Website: crate-barrel
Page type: receipt
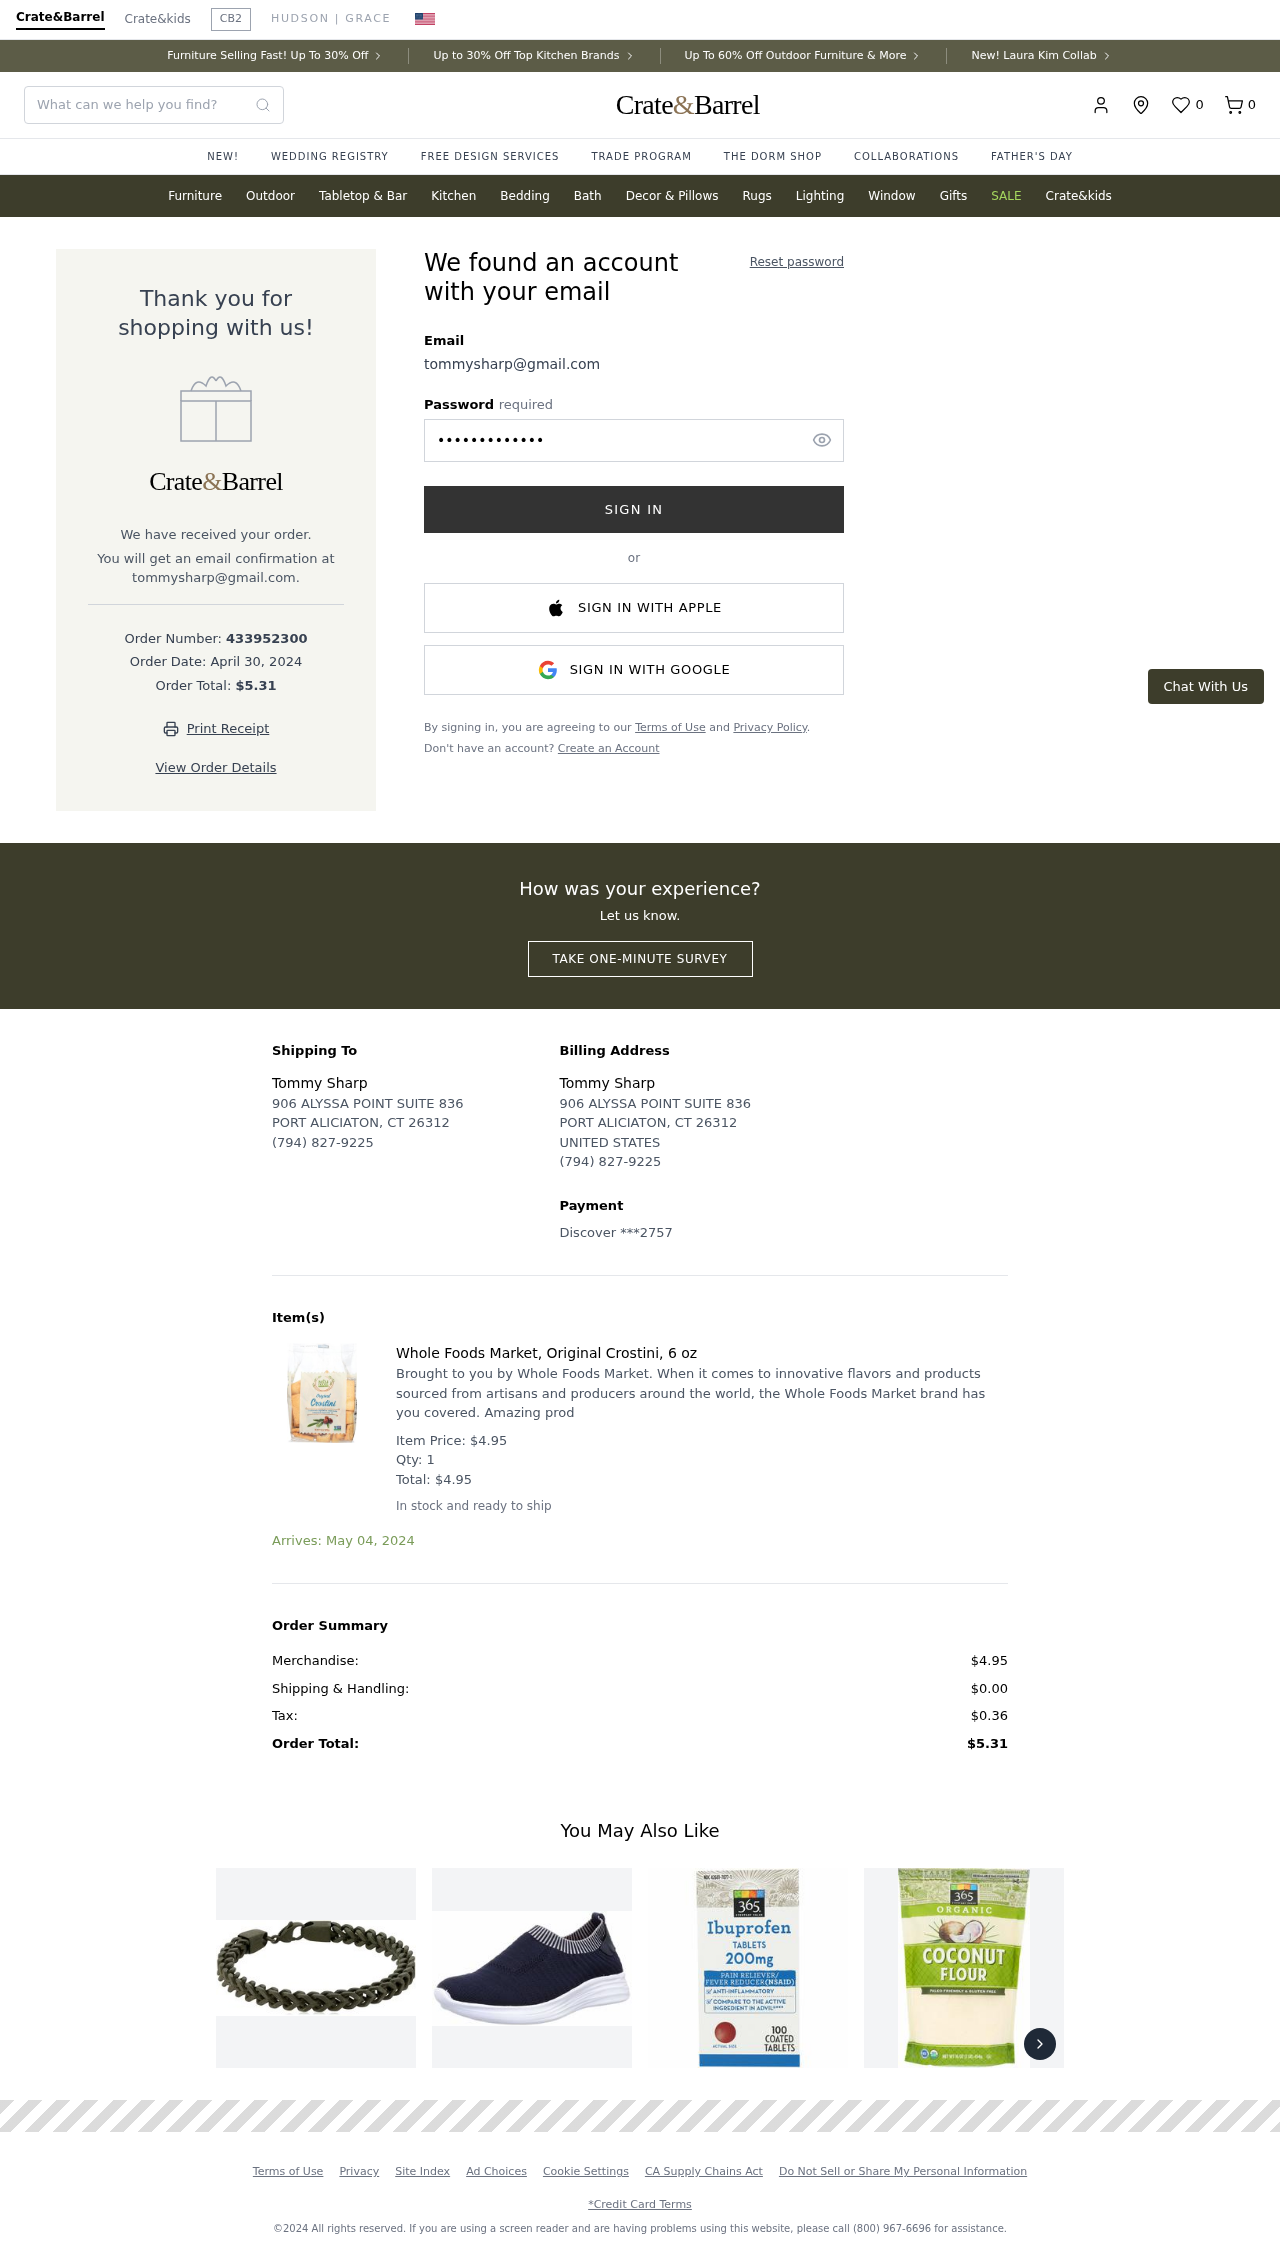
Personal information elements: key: PII_CARD_LAST4
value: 2757
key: PII_CARD_TYPE
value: Discover
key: PII_COUNTRY
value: UNITED STATES
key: PII_EMAIL
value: tommysharp@gmail.com
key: PII_FULLNAME
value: Tommy Sharp
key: PII_STREET
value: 906 ALYSSA POINT SUITE 836
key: PII_EMAIL2
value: tommysharp@gmail.com
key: PII_CITY_STATE_ZIP
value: PORT ALICIATON, CT 26312
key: PII_PHONE
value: (794) 827-9225
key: PII_FULLNAME2
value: Tommy Sharp
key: PII_STREET2
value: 906 ALYSSA POINT SUITE 836
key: PII_CITY_STATE_ZIP2
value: PORT ALICIATON, CT 26312
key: PII_PHONE2
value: (794) 827-9225
Product elements: key: PRODUCT1_DESC
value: Brought to you by Whole Foods Market.  When it comes to innovative flavors and products sourced from artisans and producers around the world, the Whole Foods Market brand has you covered. Amazing prod
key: PRODUCT1_NAME
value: Whole Foods Market, Original Crostini, 6 oz
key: PRODUCT1_PRICE
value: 4.95
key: PRODUCT1_QUANTITY
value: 1
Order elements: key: ORDER_NUM_ITEMS
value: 0
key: ORDER_ID
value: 433952300
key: ORDER_DATE
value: April 30, 2024
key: ORDER_TOTAL
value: $5.31
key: ORDER_ITEM_TOTAL
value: $4.95
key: ORDER_DELIVERY_DATE
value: Arrives: May 04, 2024
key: ORDER_SUBTOTAL
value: $4.95
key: ORDER_SHIPPING_COST
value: $0.00
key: ORDER_TAX
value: $0.36
Search elements: key: HEADER_SEARCH
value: What can we help you find?
Other elements: key: FAVORITES_COUNT
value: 0